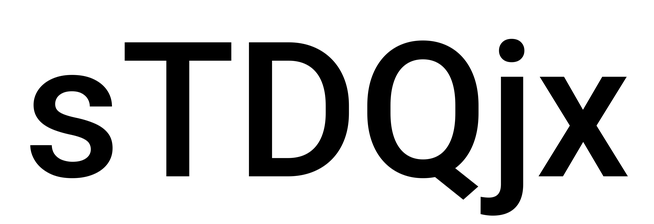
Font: Roboto_Medium